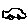
Label: car